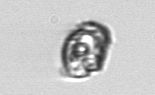
Label: Proterythropsis